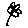
Label: flower